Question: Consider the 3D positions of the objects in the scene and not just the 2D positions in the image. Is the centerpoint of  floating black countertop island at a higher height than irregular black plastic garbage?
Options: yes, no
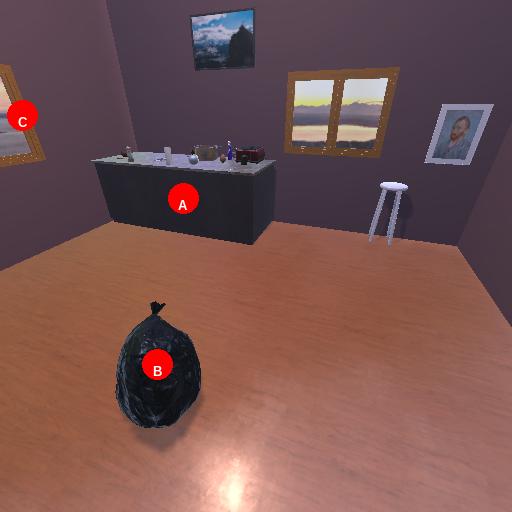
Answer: yes